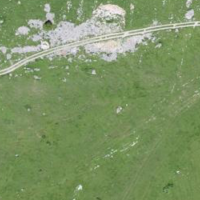
EUNIS habitat code: 23
Species observed at this site:
Campanula glomerata